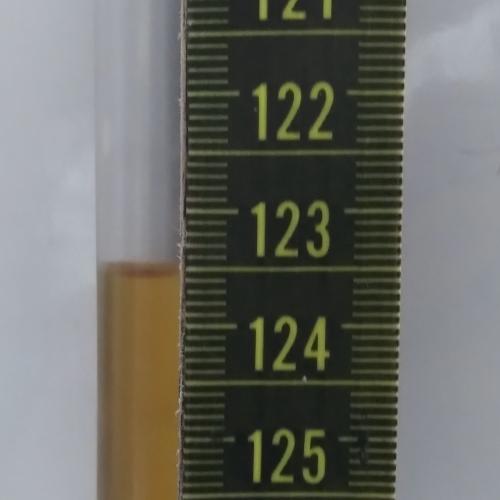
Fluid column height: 123.6 cm